Field crop: tomato
Growth stage: 1
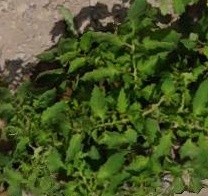
Species: tomato